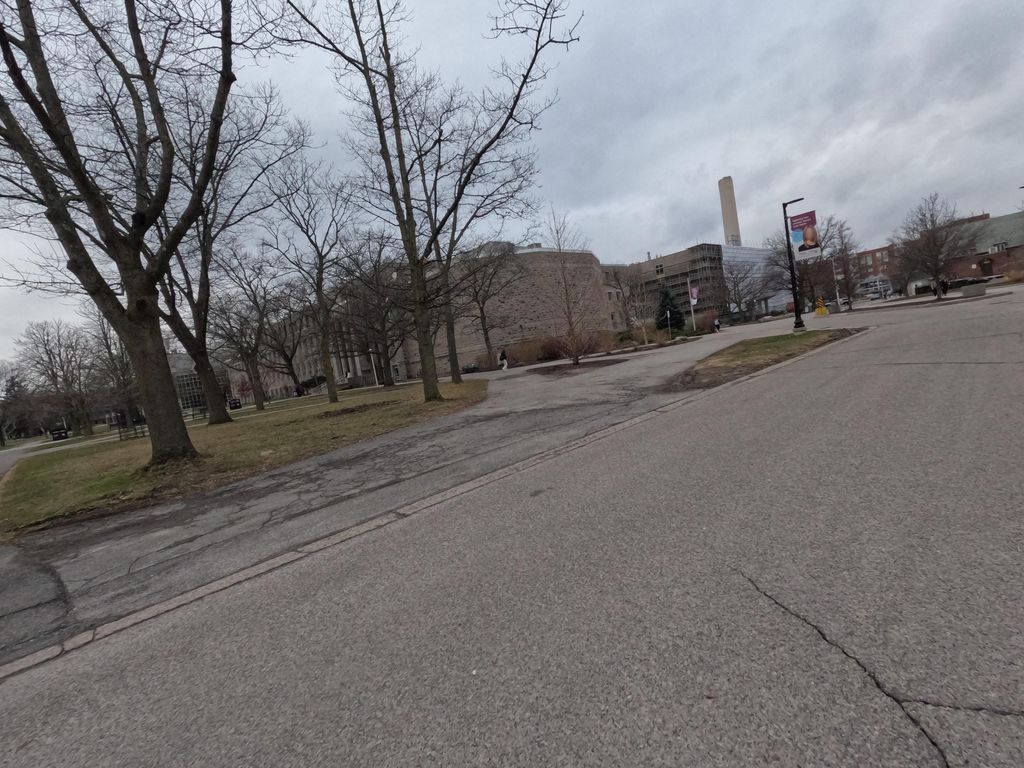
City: hamilton